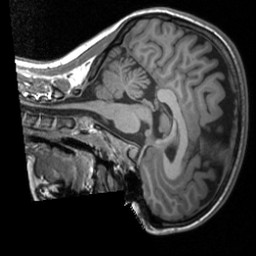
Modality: T1w
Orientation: sagittal
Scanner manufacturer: siemens
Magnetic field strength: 3 T
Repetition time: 1.9 s
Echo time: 0.00226 s